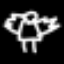
Label: angel